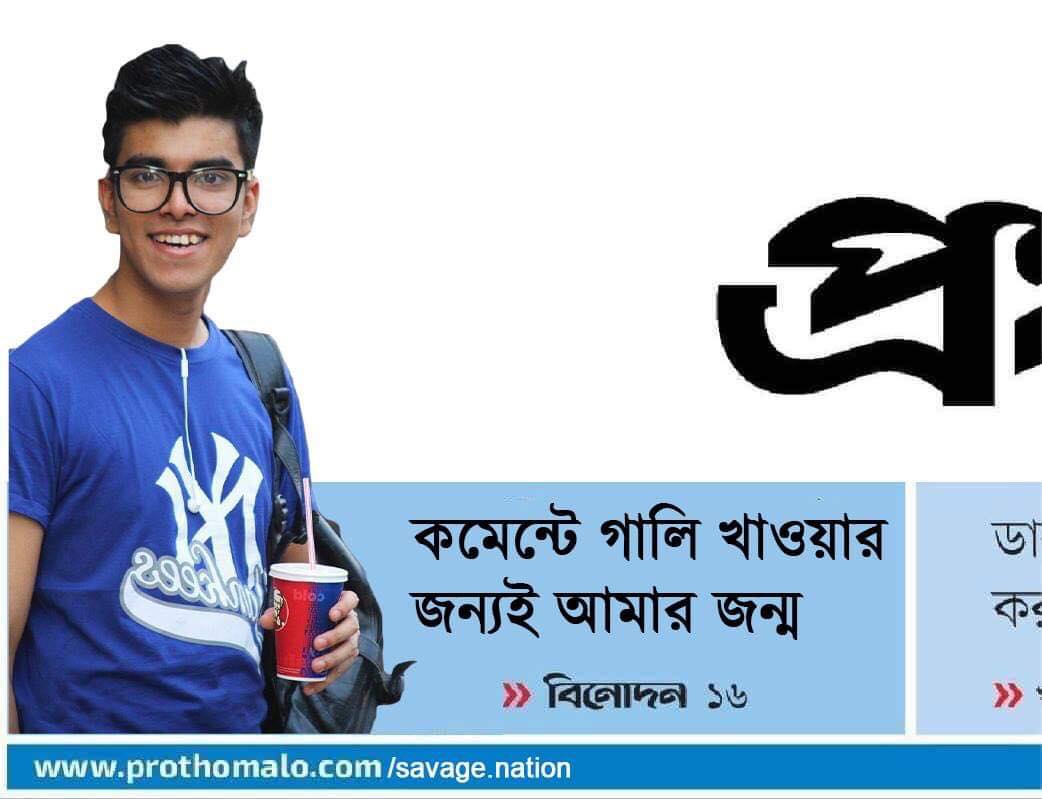
Caption:  কমেন্টে গালি খাওয়ার জন্যই আমার জন্ম
Label: hate